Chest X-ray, AP view. Patient: 67 years old, sex M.
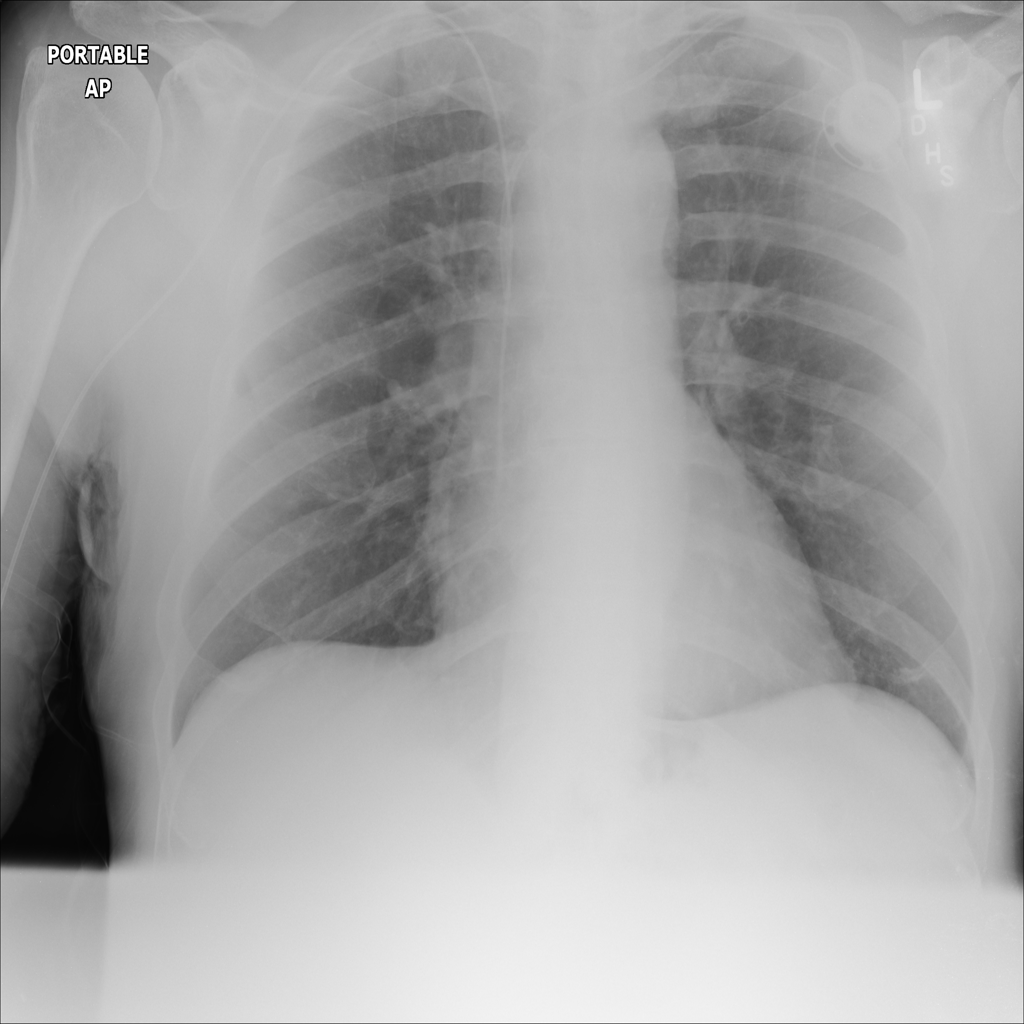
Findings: No Finding